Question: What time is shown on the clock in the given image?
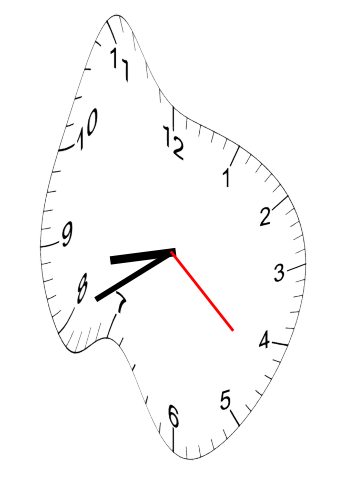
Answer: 08:40:22